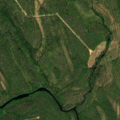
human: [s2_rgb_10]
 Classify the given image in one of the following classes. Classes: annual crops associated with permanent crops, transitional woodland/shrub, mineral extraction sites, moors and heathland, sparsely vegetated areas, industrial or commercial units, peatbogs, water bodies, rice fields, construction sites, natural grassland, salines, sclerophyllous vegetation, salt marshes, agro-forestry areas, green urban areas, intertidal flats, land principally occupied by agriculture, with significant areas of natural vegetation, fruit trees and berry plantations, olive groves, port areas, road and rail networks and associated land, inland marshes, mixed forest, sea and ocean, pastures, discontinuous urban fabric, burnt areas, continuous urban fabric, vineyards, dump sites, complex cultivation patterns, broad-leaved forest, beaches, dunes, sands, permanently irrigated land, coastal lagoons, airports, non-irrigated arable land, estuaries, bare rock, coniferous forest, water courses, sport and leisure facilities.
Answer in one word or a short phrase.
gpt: coniferous forest